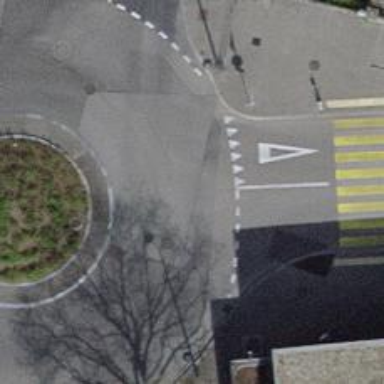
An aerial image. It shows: Tertiary road with asphalt surface leading to roundabout junction.